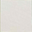
Piece: xx